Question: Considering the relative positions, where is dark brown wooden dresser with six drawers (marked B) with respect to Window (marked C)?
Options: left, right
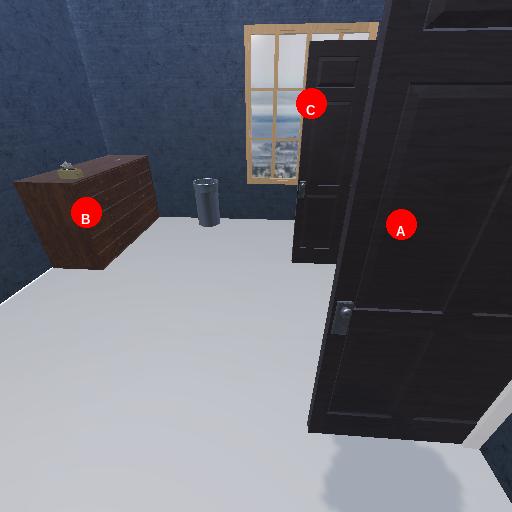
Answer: left